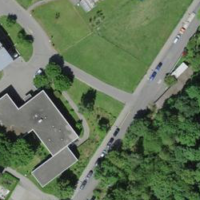
EUNIS habitat code: 55
Species observed at this site:
Amphimallon solstitiale
Argynnis paphia